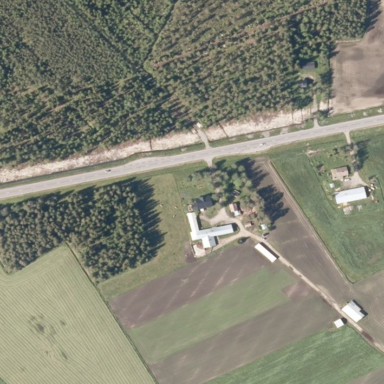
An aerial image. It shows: Farmyard area.